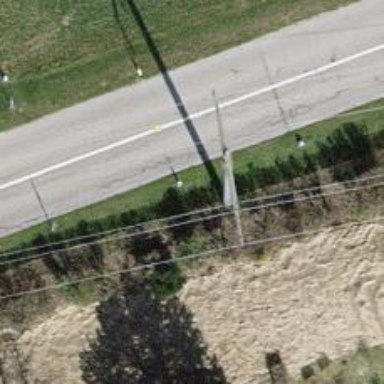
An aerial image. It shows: Concrete power pole.